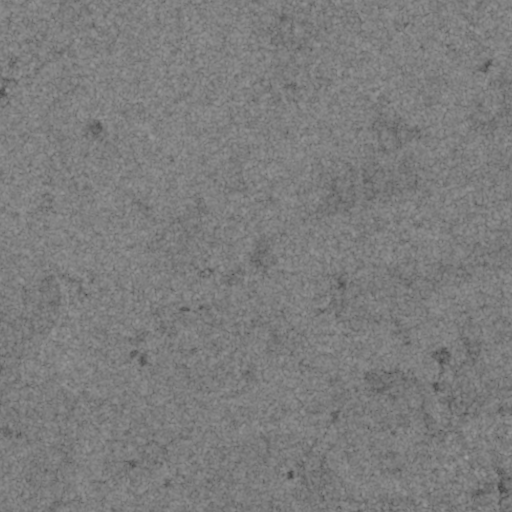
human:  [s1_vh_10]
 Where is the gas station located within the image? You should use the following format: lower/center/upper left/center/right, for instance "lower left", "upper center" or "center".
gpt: The gas station is located in the lower right of the image.
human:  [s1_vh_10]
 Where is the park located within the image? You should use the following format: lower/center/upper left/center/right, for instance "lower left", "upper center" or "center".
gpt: The park is located in the lower right of the image.
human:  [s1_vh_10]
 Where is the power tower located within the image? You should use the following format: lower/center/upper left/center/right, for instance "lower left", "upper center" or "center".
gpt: The power tower is located in the upper left of the image.
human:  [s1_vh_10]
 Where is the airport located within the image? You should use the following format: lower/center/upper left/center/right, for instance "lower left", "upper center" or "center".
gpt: There is no airport in the image.

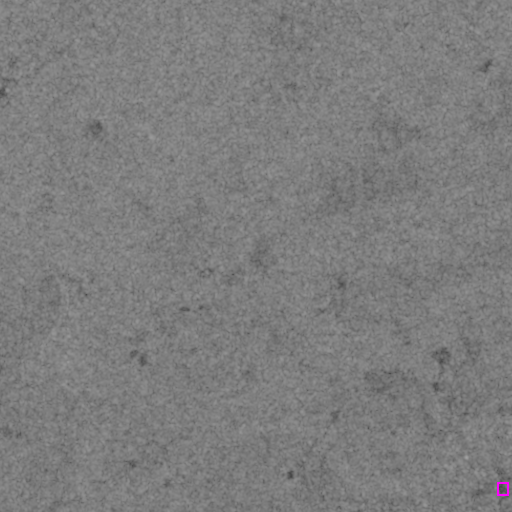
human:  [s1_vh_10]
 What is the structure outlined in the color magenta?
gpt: The structure outlined in magenta is a park.
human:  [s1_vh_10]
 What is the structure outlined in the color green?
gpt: There is no green outline.